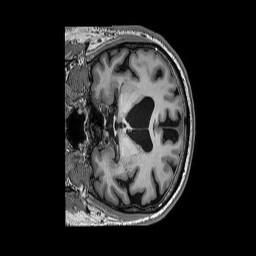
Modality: T1w
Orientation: coronal
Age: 70
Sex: male
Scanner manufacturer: philips
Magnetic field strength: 3 T
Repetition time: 0.0066 s
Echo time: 0.002969 s